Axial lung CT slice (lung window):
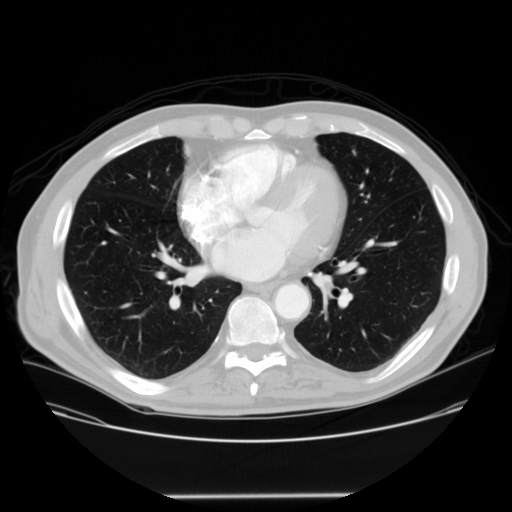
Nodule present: no